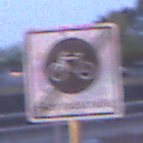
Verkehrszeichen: EndeFahrradstrasse
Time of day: Night
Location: Outdoor (Urban)
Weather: PartlyCloudy
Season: NotSpecified
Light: Artificial